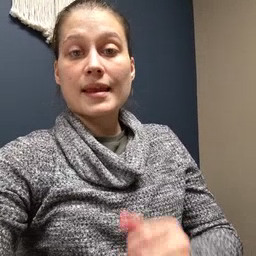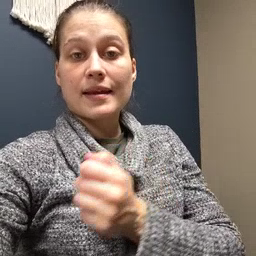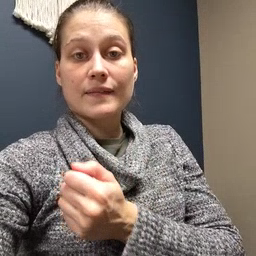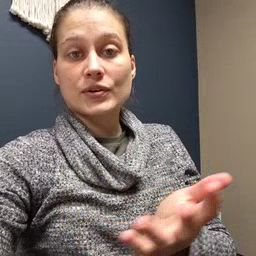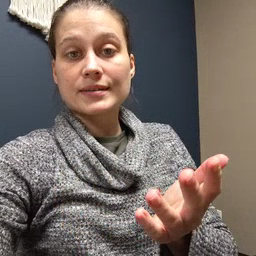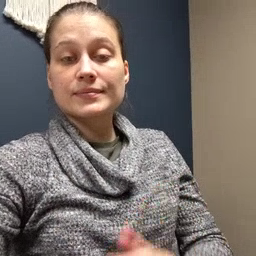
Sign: every